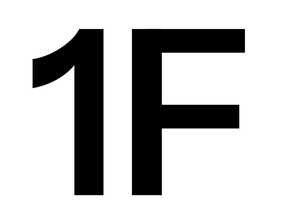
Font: InstrumentSans_SemiBold